Question: I am looking for a solution which disables the selection highlighting completely. I've got the following approach:
'''
table.addListener(SWT.Selection, new Listener()
{
@Override
public void handleEvent(Event event)
{
event.detail = SWT.NONE;
event.type = SWT.None;
event.doit = false;
try
{
table.setRedraw(false);
table.deselectAll();
}
finally
{
table.setRedraw(true);
}
}
});
'''
But it's somehow only half-solved my requirement. The background highlighting is gone indeed, but the rectangle around the selection still appears:

And if you look at the rectangle more precisely, you will see that it looks ugly especially around the checkbox. This is in fact the main reason why I want do disable the selection.
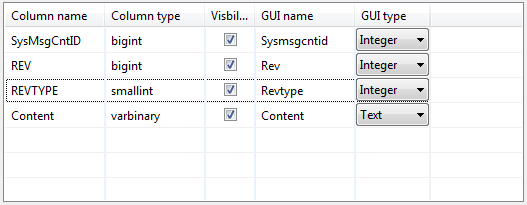
Answer: You can force the focus on another 'Widget' that's not your 'Table'. By doing that, you'll loose the dotted line (which represents the focus).
Here is an example:
'''
public static void main(String[] args)
{
final Display display = new Display();
final Shell shell = new Shell(display);
shell.setText("StackOverflow");
shell.setLayout(new GridLayout(2, true));
final Button button = new Button(shell, SWT.PUSH);
button.setText("Focus catcher");
final Table table = new Table(shell, SWT.BORDER | SWT.FULL_SELECTION);
table.setHeaderVisible(true);
for (int col = 0; col < 3; col++)
new TableColumn(table, SWT.NONE).setText("Col " + col);
for (int i = 0; i < 10; i++)
{
TableItem item = new TableItem(table, SWT.NONE);
for (int col = 0; col < table.getColumnCount(); col++)
item.setText(col, "Cell " + i + " " + col);
}
for (int col = 0; col < table.getColumnCount(); col++)
table.getColumn(col).pack();
table.addListener(SWT.Selection, new Listener()
{
@Override
public void handleEvent(Event event)
{
table.deselectAll();
button.setFocus();
button.forceFocus();
}
});
shell.pack();
shell.open();
while (!shell.isDisposed())
{
if (!display.readAndDispatch())
{
display.sleep();
}
}
display.dispose();
}
'''